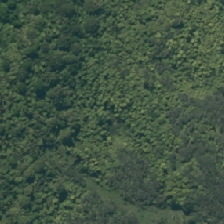
Land cover: broadleaved_indigenous_hardwood